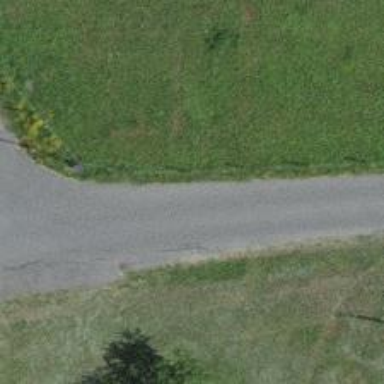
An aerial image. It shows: Unclassified road with asphalt surface.